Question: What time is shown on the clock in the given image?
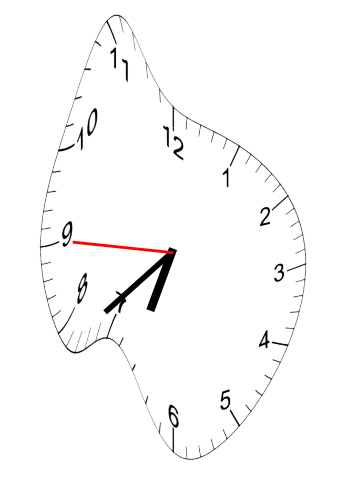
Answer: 06:37:45